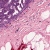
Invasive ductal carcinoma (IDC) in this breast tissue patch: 0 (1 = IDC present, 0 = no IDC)